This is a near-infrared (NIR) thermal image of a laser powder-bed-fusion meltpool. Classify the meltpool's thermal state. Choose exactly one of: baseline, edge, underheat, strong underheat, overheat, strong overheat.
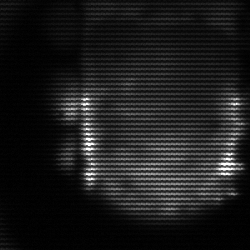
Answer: baseline